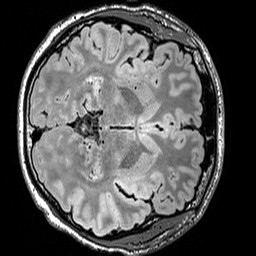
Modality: FLAIR
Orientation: axial
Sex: male
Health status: ill
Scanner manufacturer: siemens
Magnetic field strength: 3 T
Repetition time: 5 s
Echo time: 0.388 s